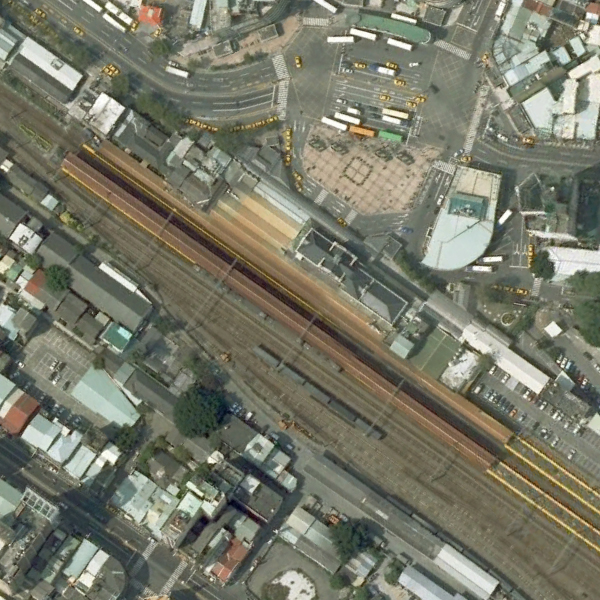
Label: RailwayStation